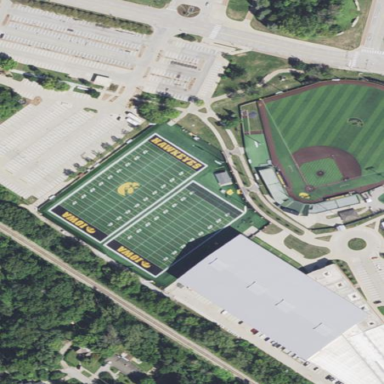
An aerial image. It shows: American football sports center.